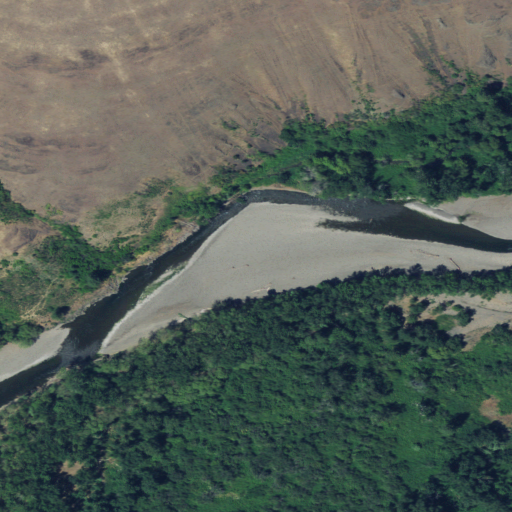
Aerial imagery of valley in Oregon named Rattlesnake Canyon containing woody wetlands, shrub, grassland, herbaceous wetlands, open water, evergreen forest, barren land, and mixed forest